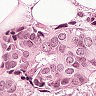
Metastatic tissue present: yes